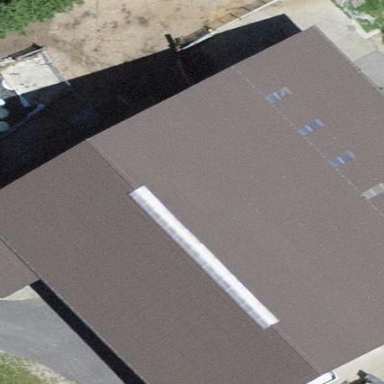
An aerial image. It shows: Barn.